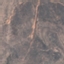
Land use / land cover: HerbaceousVegetation